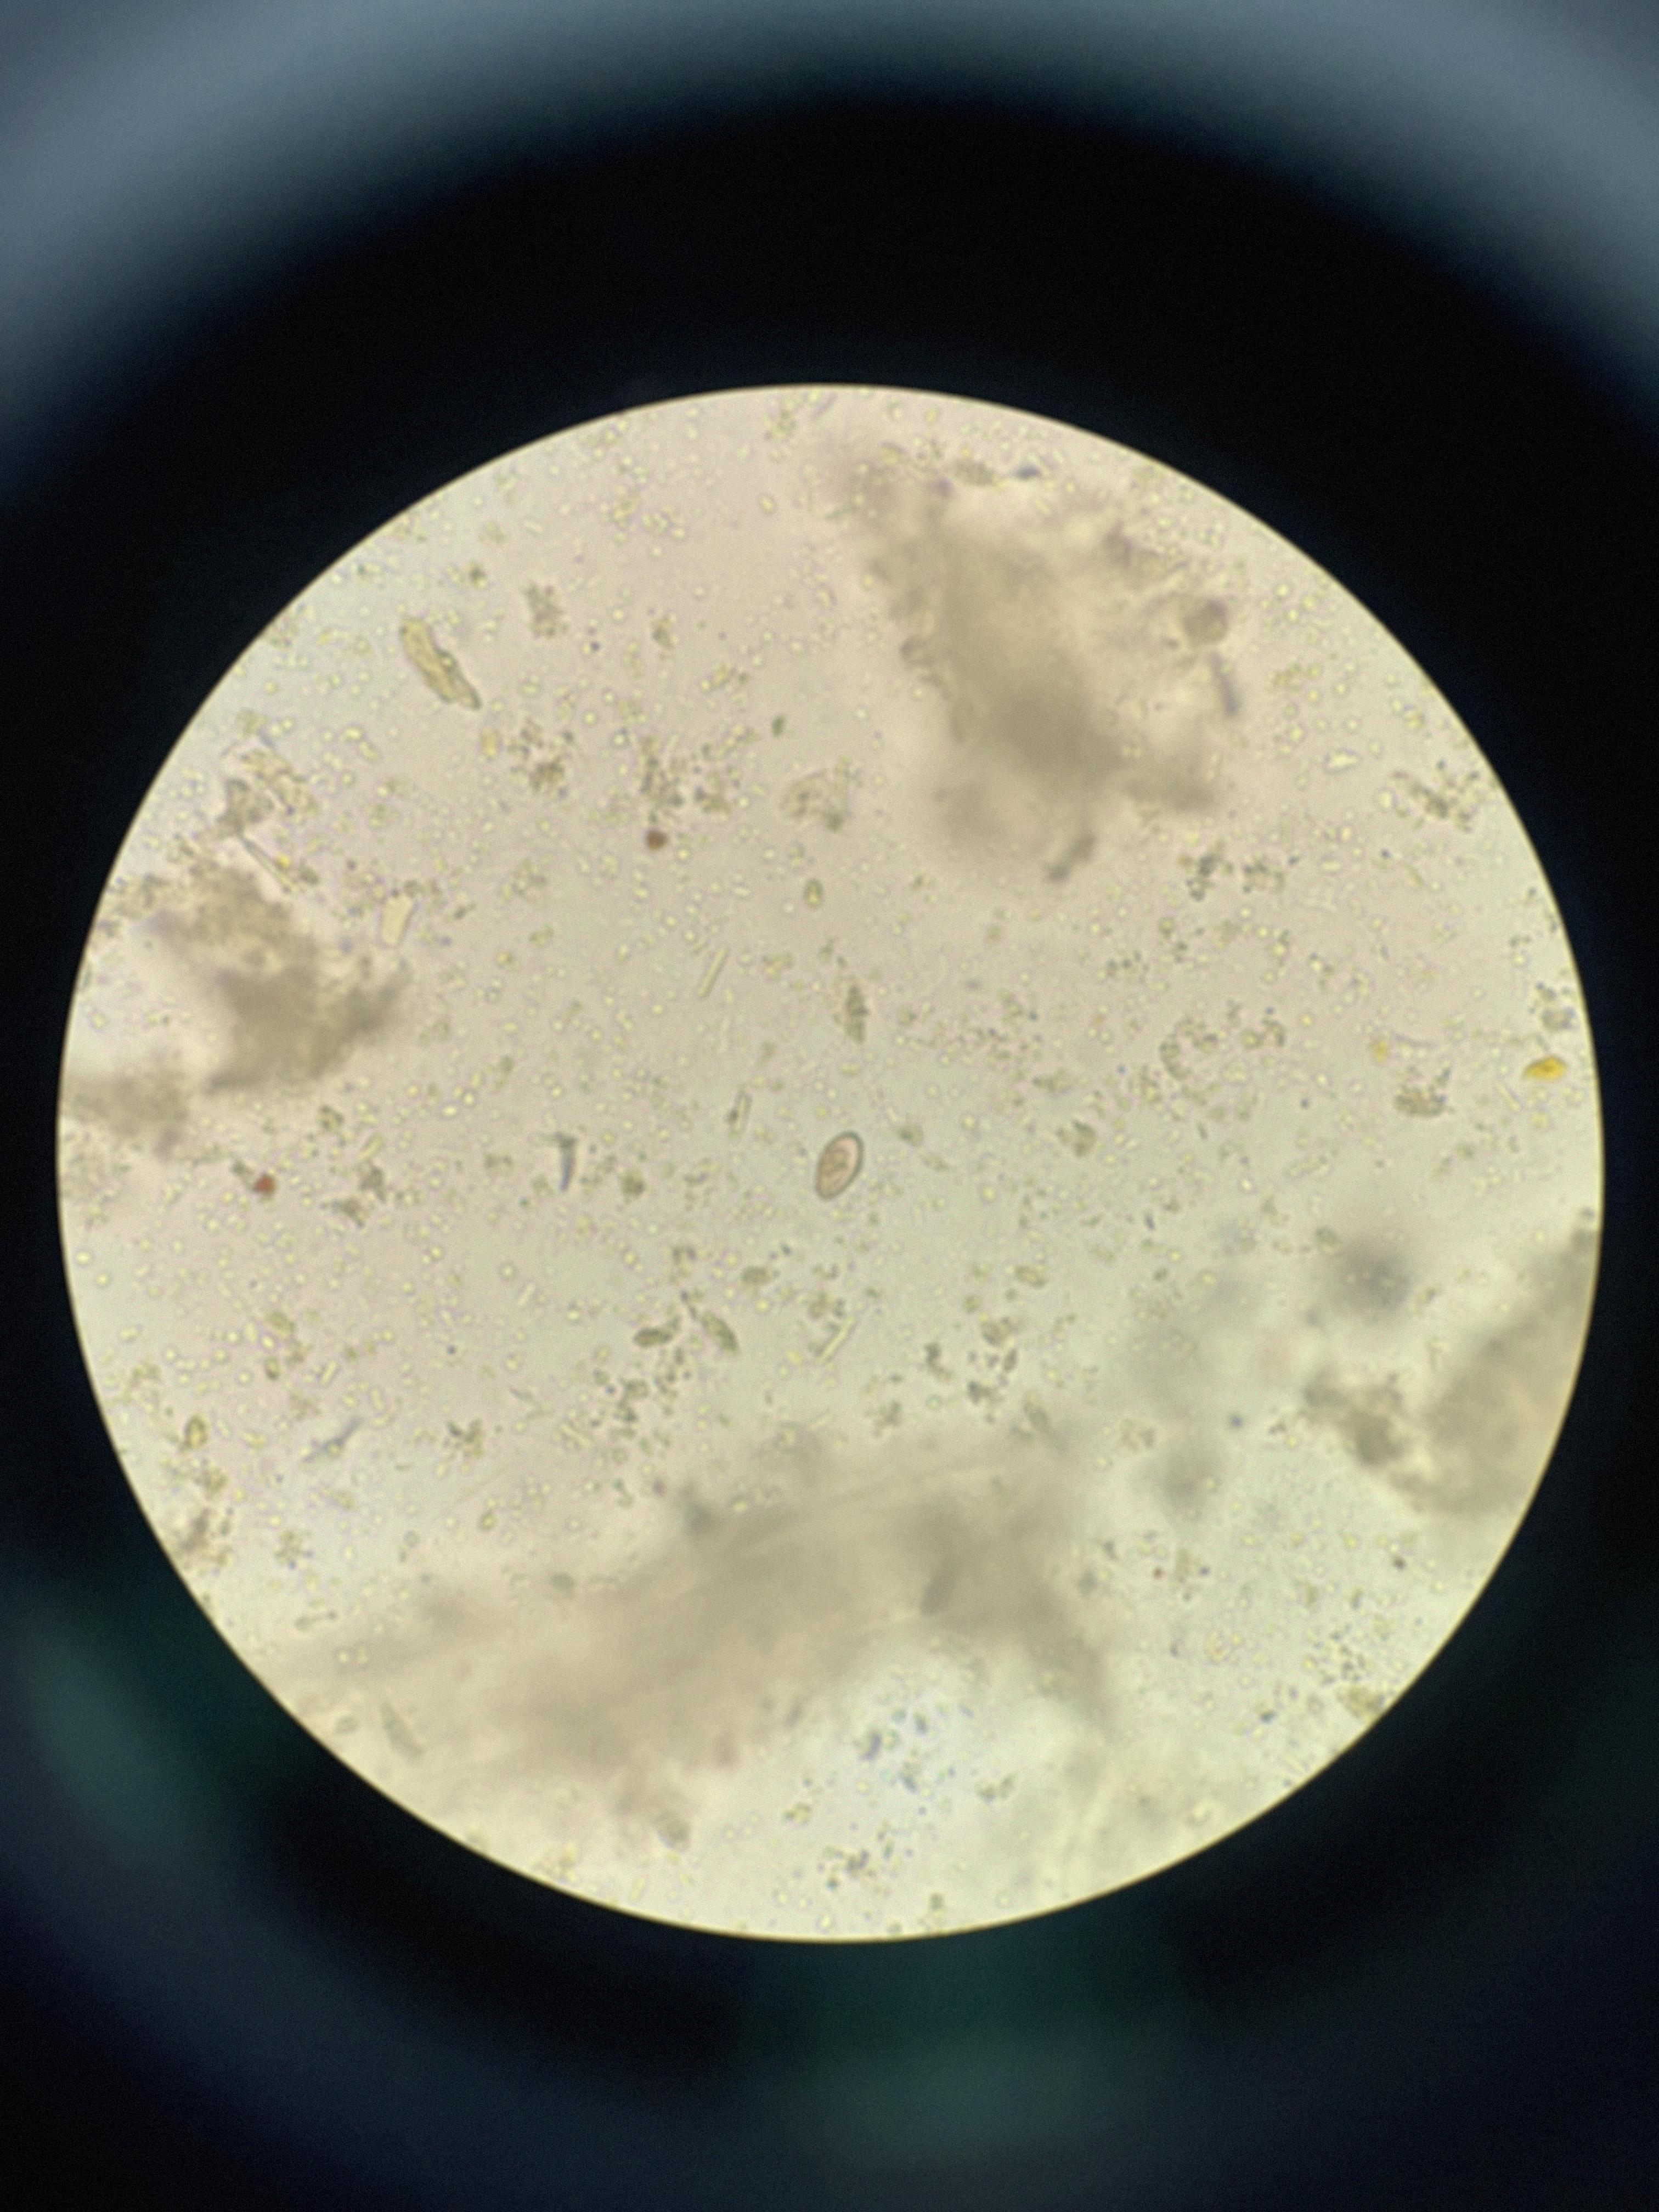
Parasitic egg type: Opisthorchis viverrine